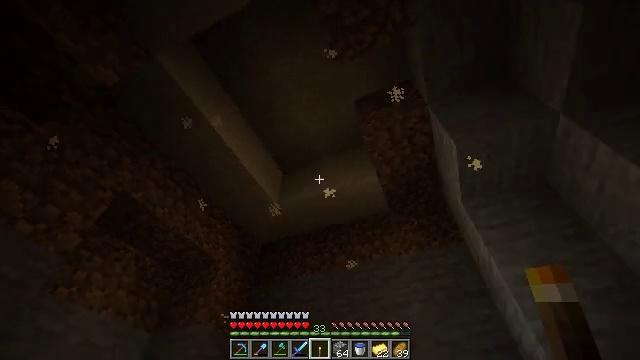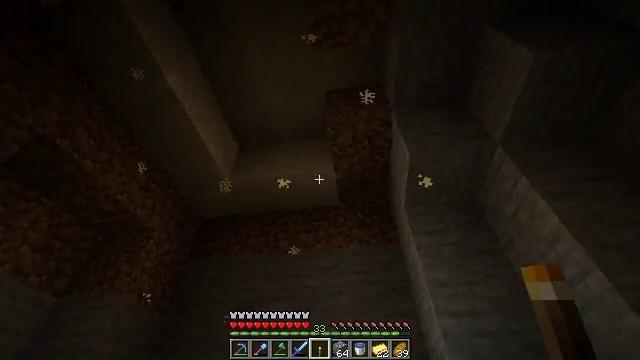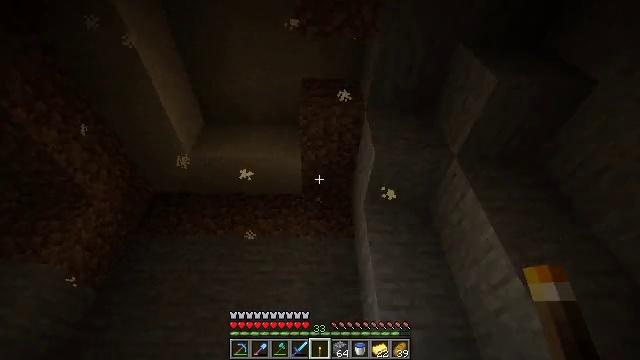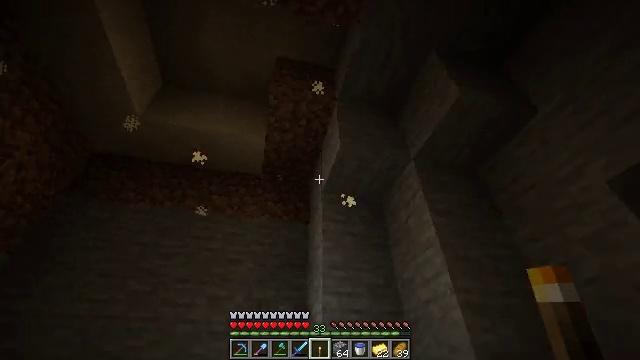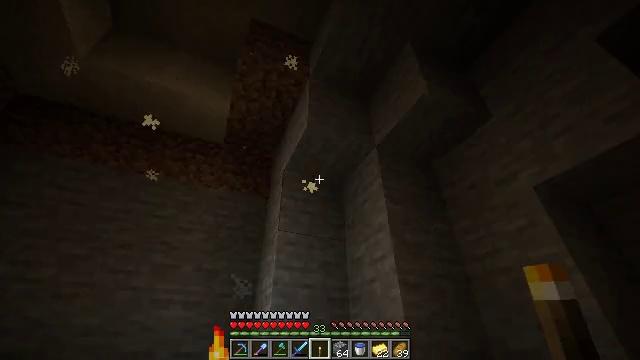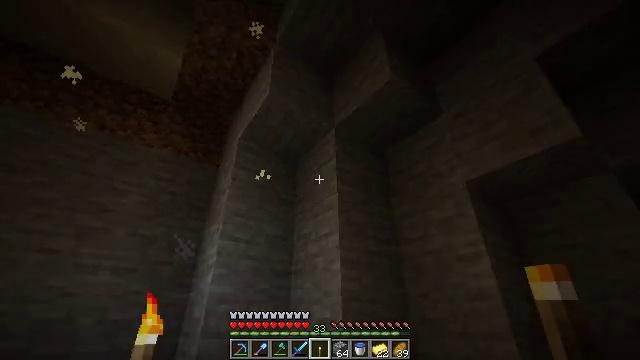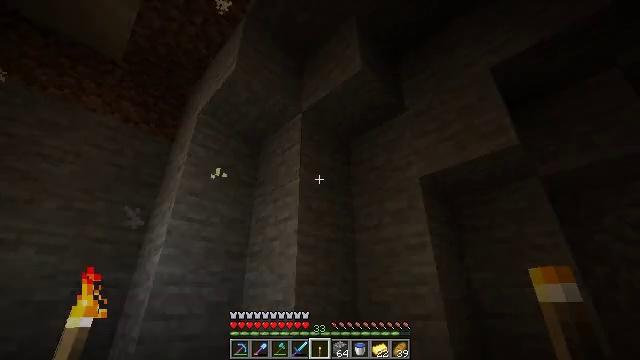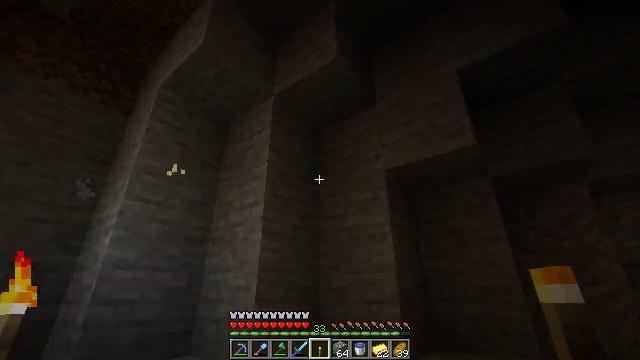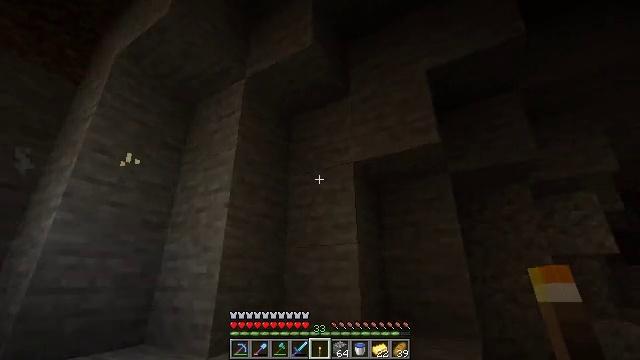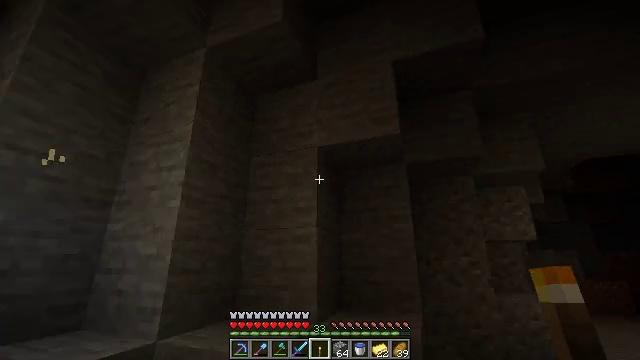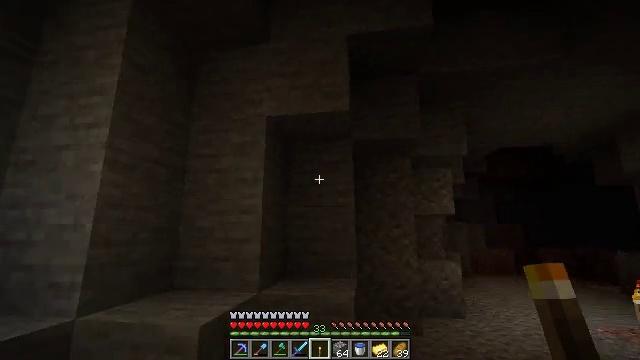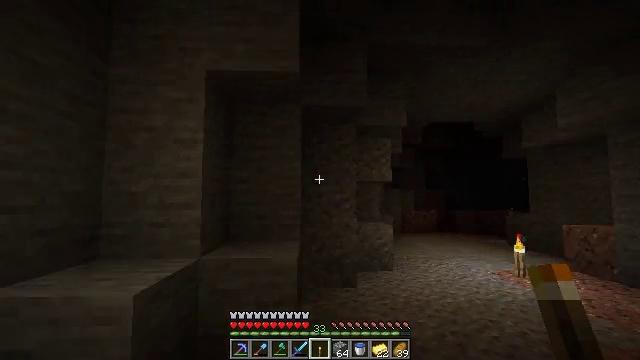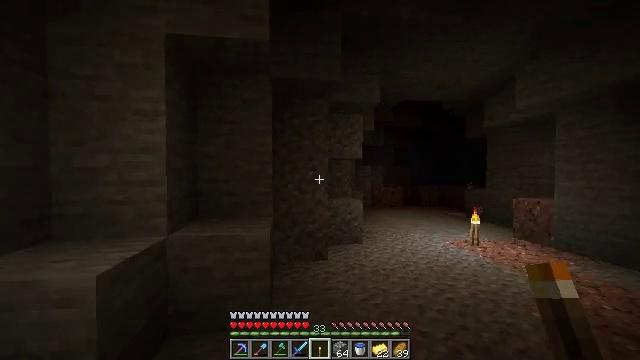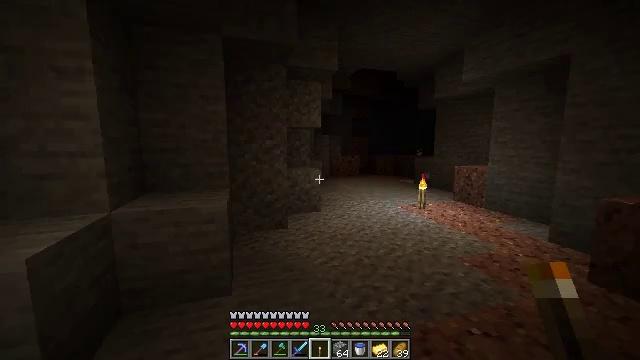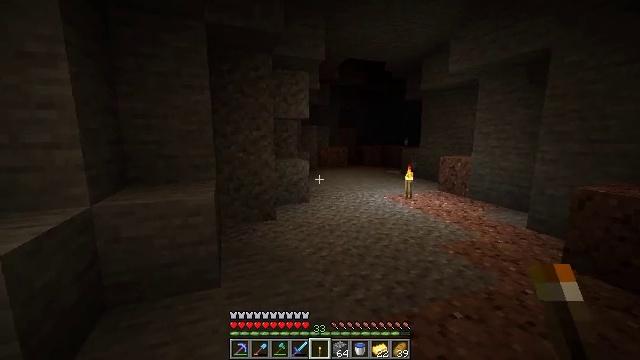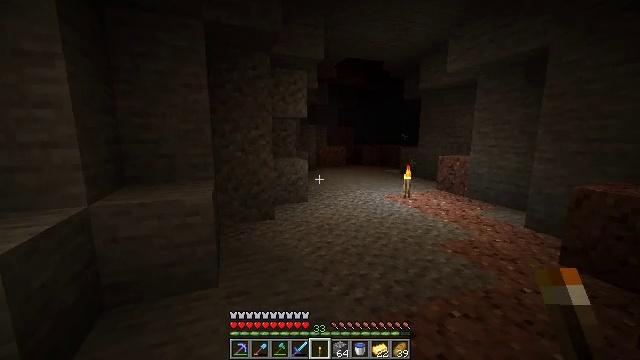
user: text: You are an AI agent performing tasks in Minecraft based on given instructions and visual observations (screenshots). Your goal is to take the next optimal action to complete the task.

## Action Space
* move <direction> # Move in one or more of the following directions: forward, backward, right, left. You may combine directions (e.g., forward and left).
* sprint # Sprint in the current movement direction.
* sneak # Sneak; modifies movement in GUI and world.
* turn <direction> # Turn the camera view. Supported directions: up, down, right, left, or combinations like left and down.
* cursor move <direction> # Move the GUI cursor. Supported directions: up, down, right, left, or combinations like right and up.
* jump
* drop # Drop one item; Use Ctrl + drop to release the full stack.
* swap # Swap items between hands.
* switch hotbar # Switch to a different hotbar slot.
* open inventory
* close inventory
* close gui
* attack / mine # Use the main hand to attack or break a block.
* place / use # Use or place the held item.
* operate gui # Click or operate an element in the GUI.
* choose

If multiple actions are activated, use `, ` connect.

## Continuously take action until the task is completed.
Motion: motion action
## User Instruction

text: Attack the ground to gather sand.
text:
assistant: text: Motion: turn right and down
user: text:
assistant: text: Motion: turn right and down
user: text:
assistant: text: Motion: turn right and down
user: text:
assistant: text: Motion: turn right and down
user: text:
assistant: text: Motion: turn right and down
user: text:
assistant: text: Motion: turn right and down
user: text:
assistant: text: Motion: turn right and down
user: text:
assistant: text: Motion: turn right and down
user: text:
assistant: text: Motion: turn right and down
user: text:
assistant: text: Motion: turn right and down
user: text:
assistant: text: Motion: turn right and down
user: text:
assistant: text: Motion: turn right and down
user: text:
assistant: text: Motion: turn right and down
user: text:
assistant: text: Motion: turn right and down
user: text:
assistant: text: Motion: no_op
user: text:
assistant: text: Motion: no_op
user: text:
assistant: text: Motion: no_op
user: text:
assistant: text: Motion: no_op
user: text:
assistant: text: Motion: no_op
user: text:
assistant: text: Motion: no_op
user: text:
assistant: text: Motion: no_op
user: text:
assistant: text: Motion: no_op
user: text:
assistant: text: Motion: move forward
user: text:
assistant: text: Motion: move forward
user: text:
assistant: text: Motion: move forward, turn left and up
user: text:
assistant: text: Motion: move forward, turn left and up
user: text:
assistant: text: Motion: move forward, turn left and up
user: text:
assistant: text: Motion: turn left and up
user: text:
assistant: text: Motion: turn left and up
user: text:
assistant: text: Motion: turn left and up